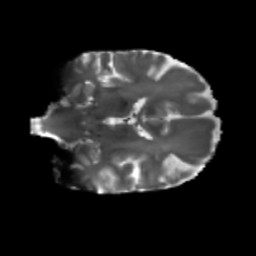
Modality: T2w
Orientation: coronal
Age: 39
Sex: female
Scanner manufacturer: siemens
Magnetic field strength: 3 T
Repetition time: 5.25 s
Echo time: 0.08 s